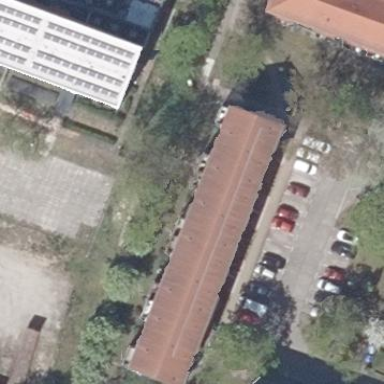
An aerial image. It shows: Gabled roof apartments building with red roof tiles.